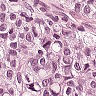
Metastatic tissue present: yes